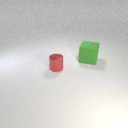
large green rubber cube behind small red metal cylinder